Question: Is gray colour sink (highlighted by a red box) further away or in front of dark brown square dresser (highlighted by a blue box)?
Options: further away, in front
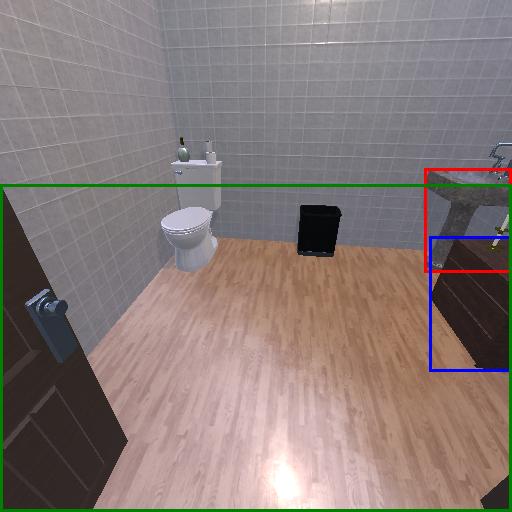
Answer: further away